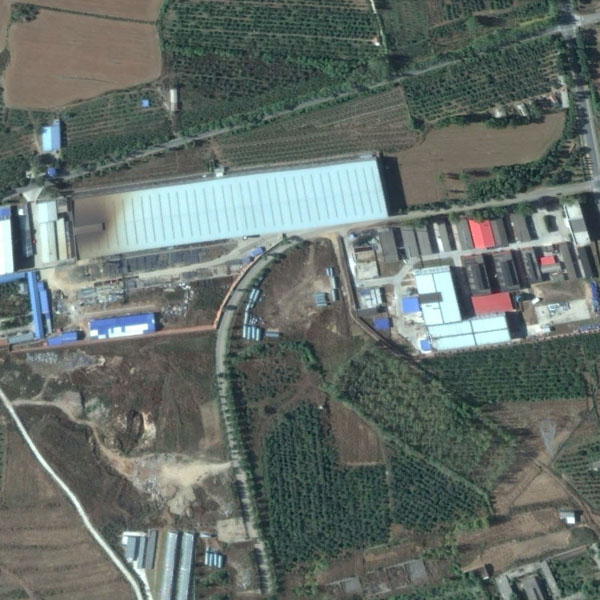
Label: Industrial